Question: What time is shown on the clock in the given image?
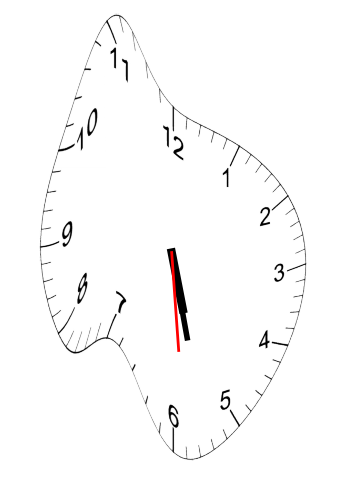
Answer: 05:27:29